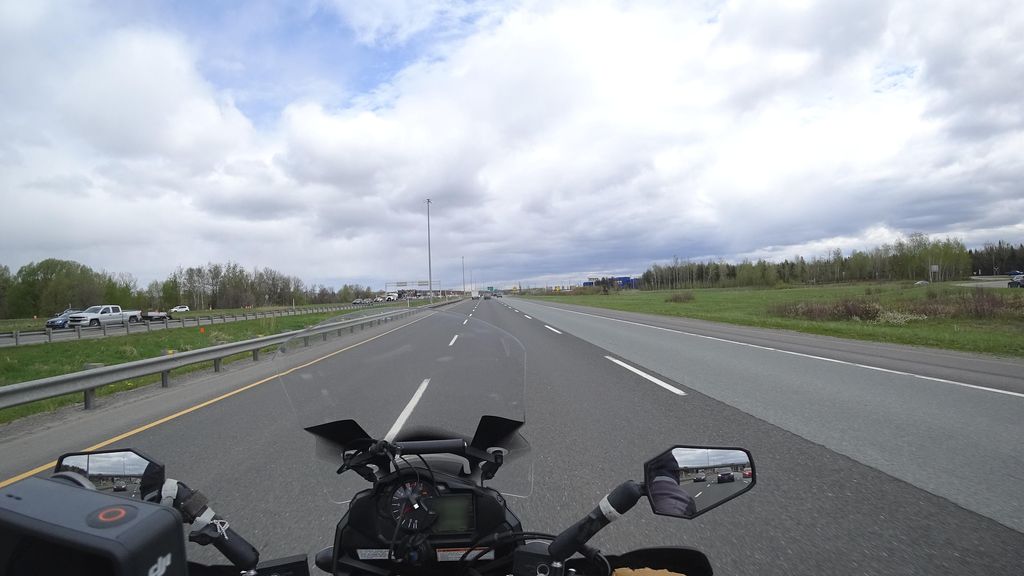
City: quebec_city